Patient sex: M
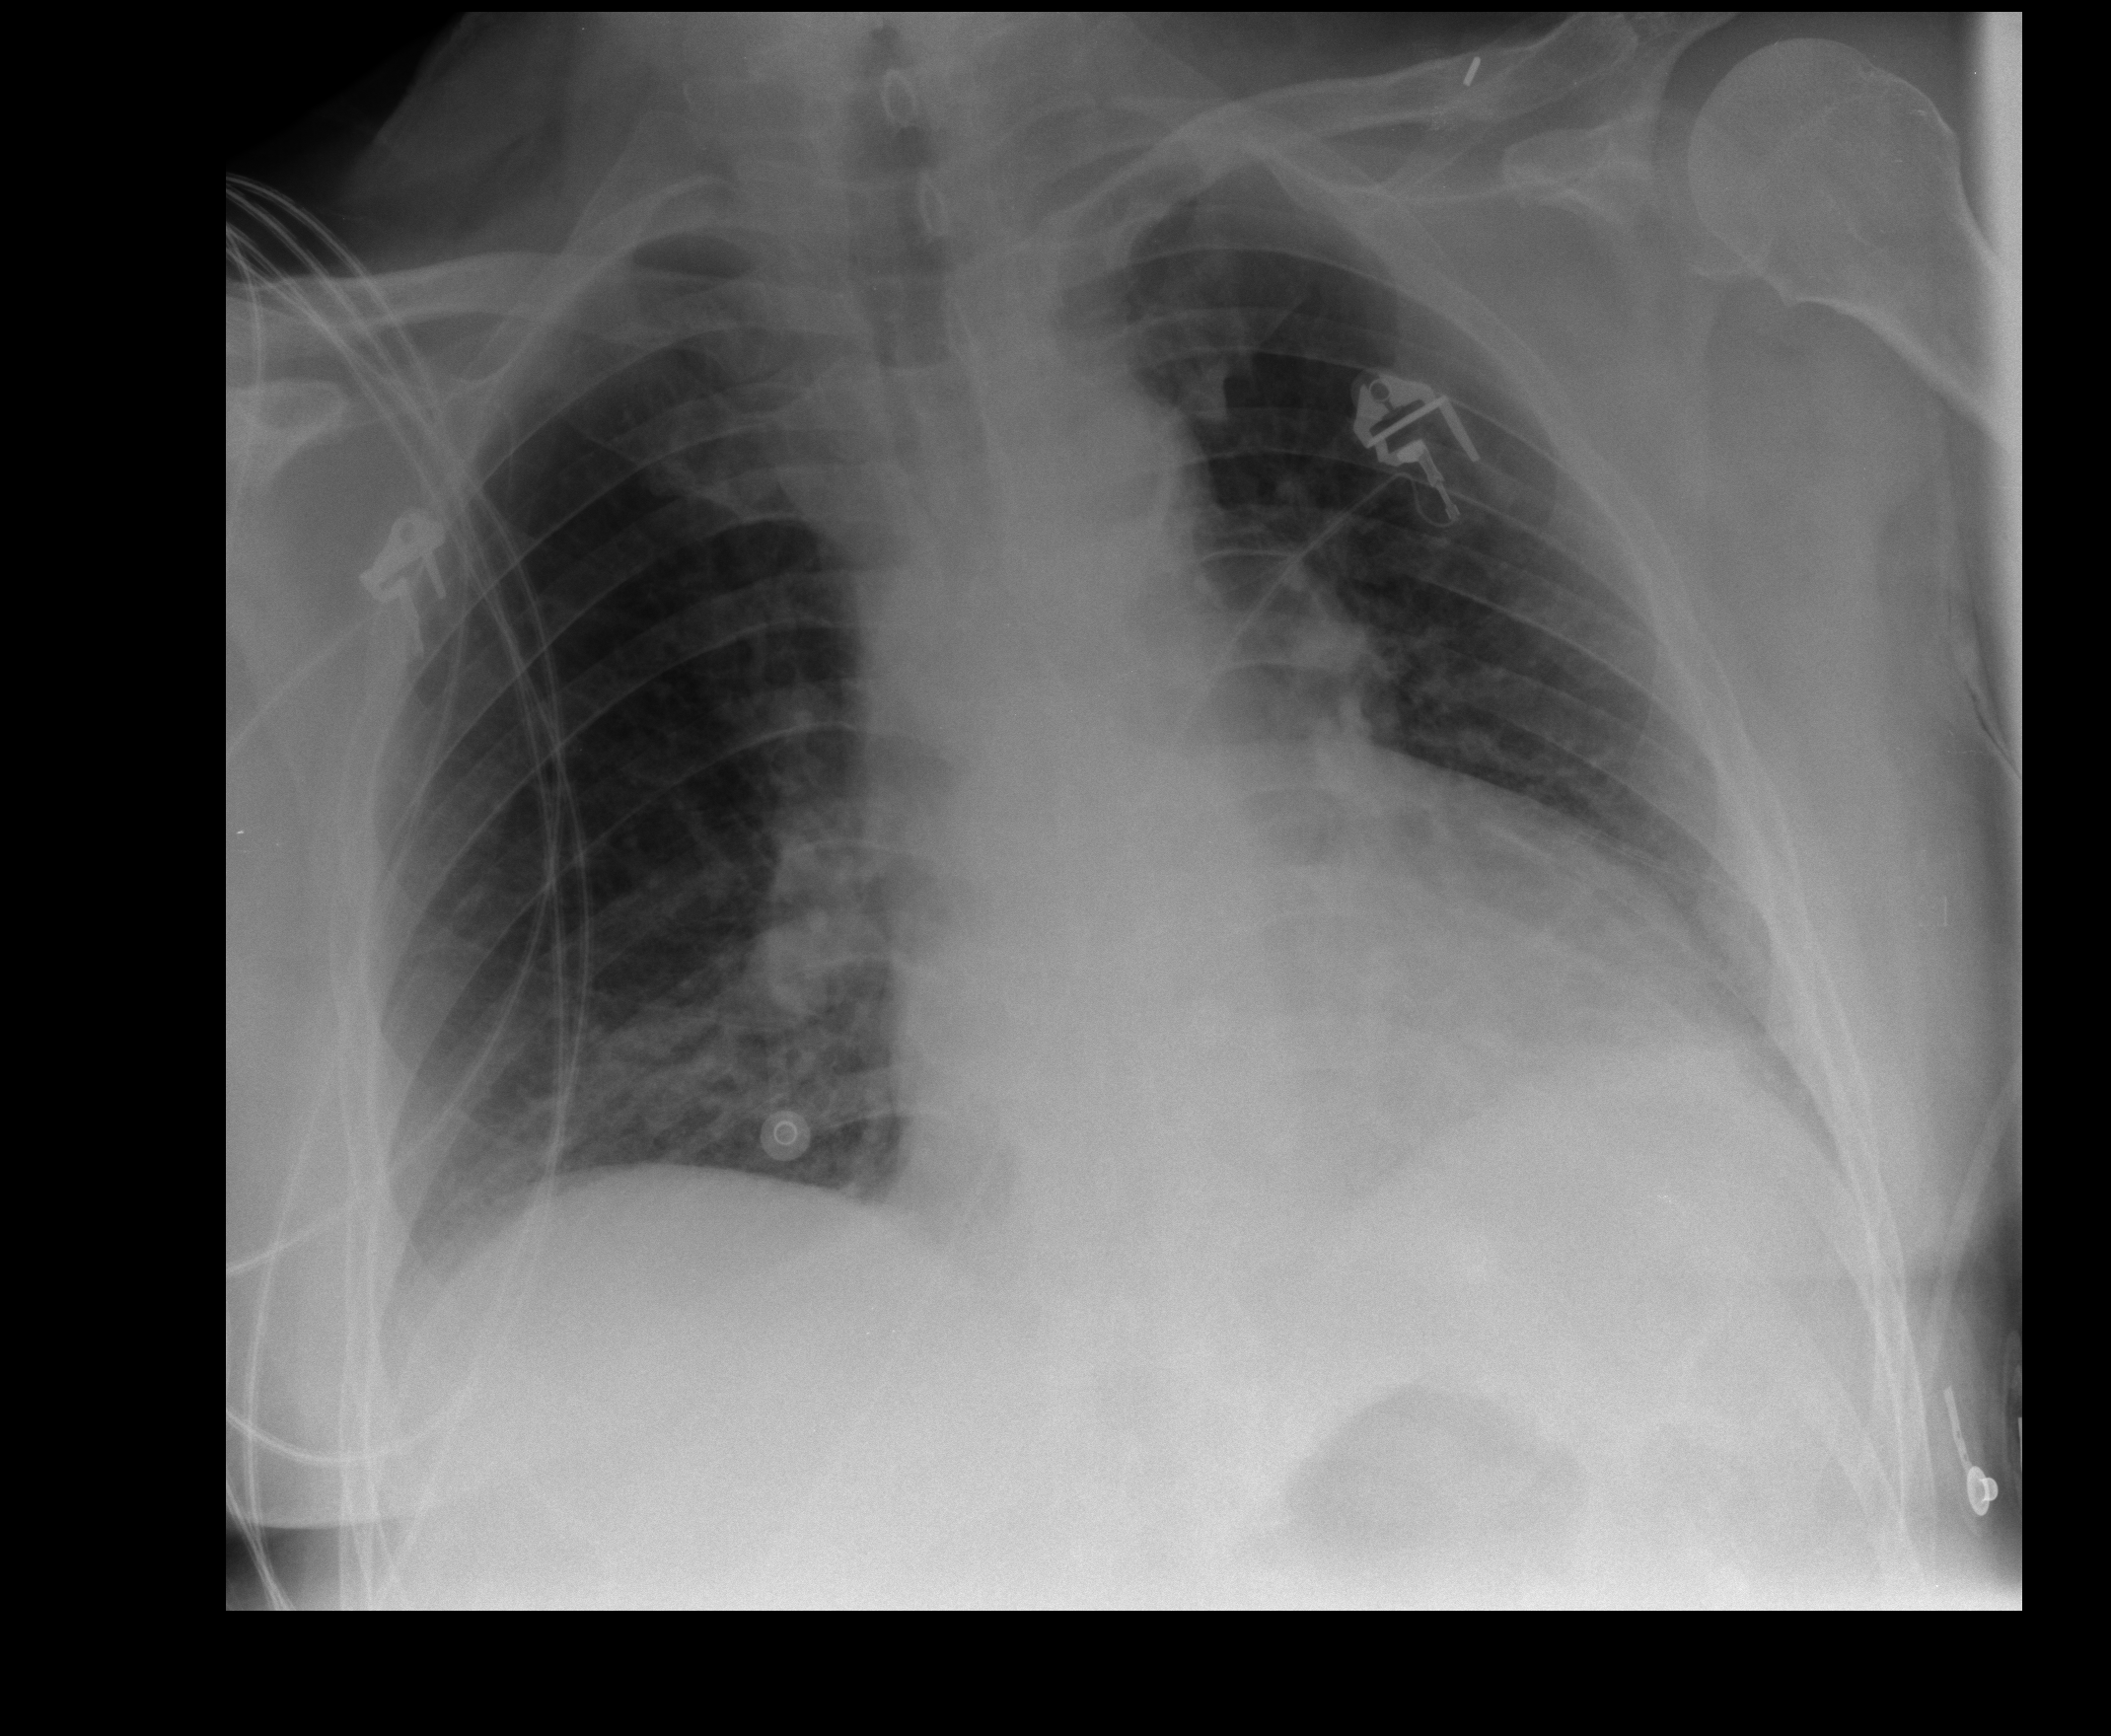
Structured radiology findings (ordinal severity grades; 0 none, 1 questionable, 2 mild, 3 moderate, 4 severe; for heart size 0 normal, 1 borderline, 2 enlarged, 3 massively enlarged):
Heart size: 2
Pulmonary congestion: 2
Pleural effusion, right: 2
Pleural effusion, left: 2
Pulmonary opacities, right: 0
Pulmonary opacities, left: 0
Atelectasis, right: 2
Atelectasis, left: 2